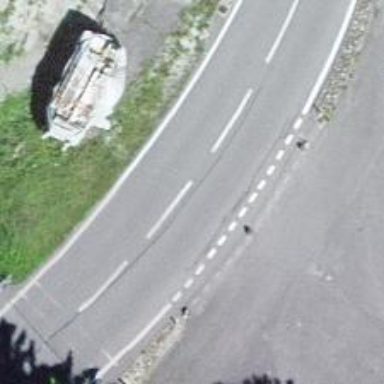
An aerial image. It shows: Secondary road with asphalt surface.